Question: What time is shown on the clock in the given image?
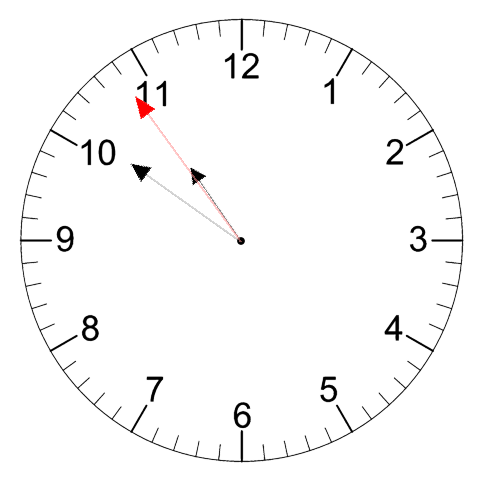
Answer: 10:50:54